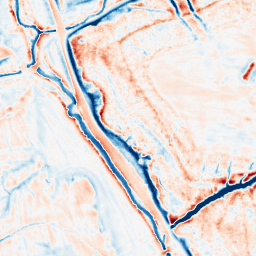
Category: multiscale
Decomposition family: dog_multiscale
Decomposition parameters: sigma_ratio: 2
n_scales: 3
base_sigma: 0.5
Upsampling method: lanczos
Upsampling parameters: scale: 8
Upsampling scale: 8